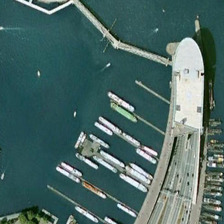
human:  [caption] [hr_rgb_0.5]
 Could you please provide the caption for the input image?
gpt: some boats are in a port near several green trees .